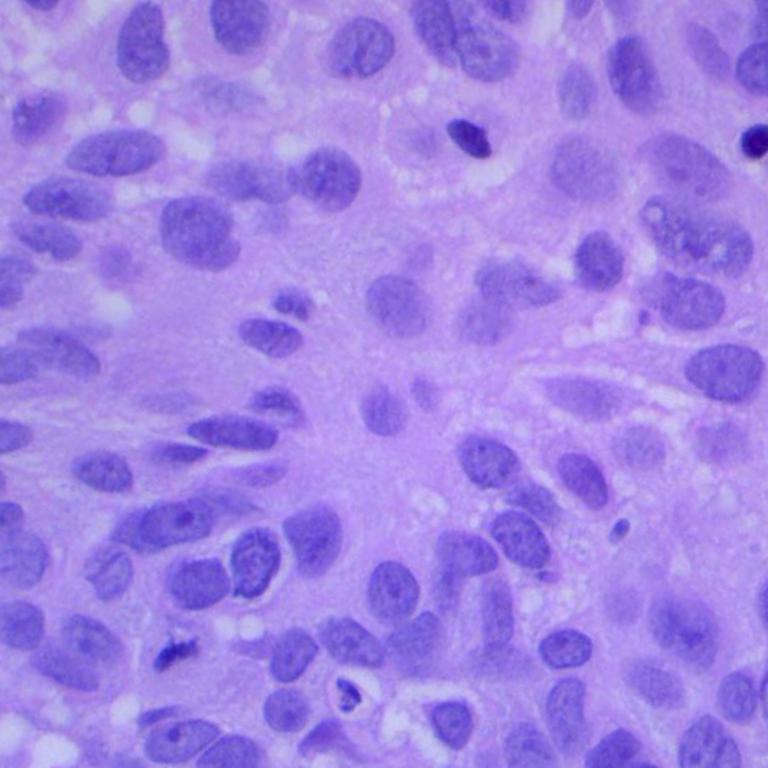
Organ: lung
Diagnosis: squamous carcinomas